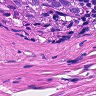
Metastatic tissue present: yes